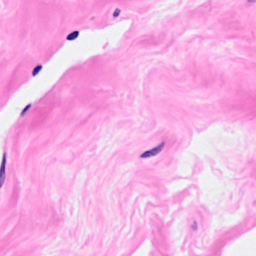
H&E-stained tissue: Breast